Question: I am using android.support.design.widget.FloatingActionButton from the new Design Support library 22.2.0, in my layout file. It is working fine but it shows a square button below API level 17

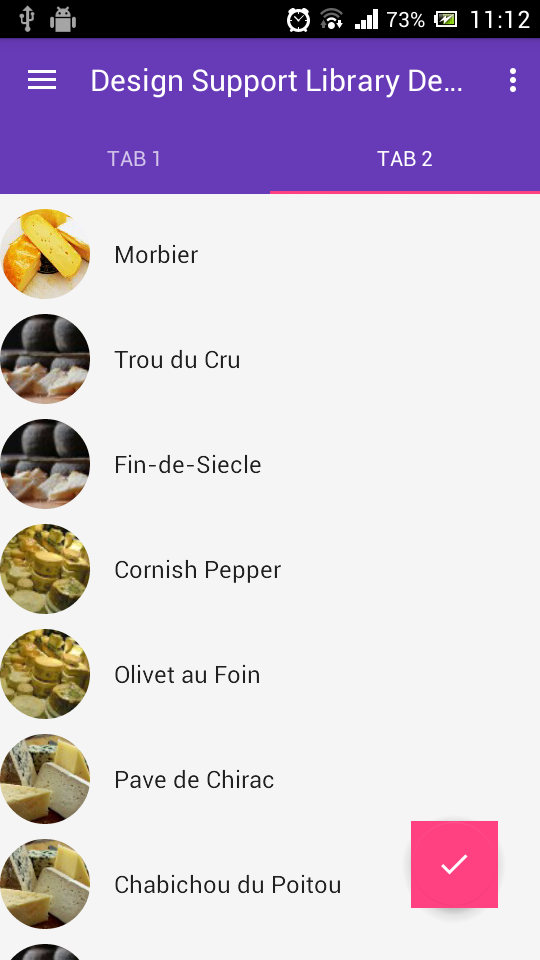
Answer: This is known by Google and will be fix soon in the next version of the Design Support Library, see this issue: <URL>. It should only concern API 16.
The workaround, proposed in the same thread, is to add 'app:borderWidth="0dp"' to your FAB.